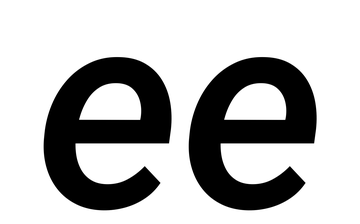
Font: Roboto-Italic_Medium_Italic